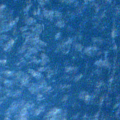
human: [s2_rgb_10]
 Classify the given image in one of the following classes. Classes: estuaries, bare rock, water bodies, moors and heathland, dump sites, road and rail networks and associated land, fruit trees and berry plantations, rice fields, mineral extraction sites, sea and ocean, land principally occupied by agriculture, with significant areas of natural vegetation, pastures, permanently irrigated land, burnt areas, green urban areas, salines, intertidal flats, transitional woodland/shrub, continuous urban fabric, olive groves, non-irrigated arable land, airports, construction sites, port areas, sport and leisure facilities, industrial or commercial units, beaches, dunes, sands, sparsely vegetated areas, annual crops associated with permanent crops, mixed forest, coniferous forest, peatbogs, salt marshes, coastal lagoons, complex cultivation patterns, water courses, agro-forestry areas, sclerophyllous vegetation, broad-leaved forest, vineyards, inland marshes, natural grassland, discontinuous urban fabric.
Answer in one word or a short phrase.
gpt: sea and ocean